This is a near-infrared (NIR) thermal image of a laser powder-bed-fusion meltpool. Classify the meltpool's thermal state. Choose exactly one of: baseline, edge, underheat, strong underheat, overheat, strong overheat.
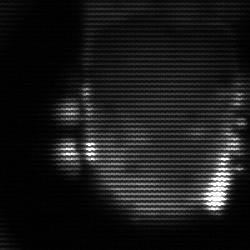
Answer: baseline